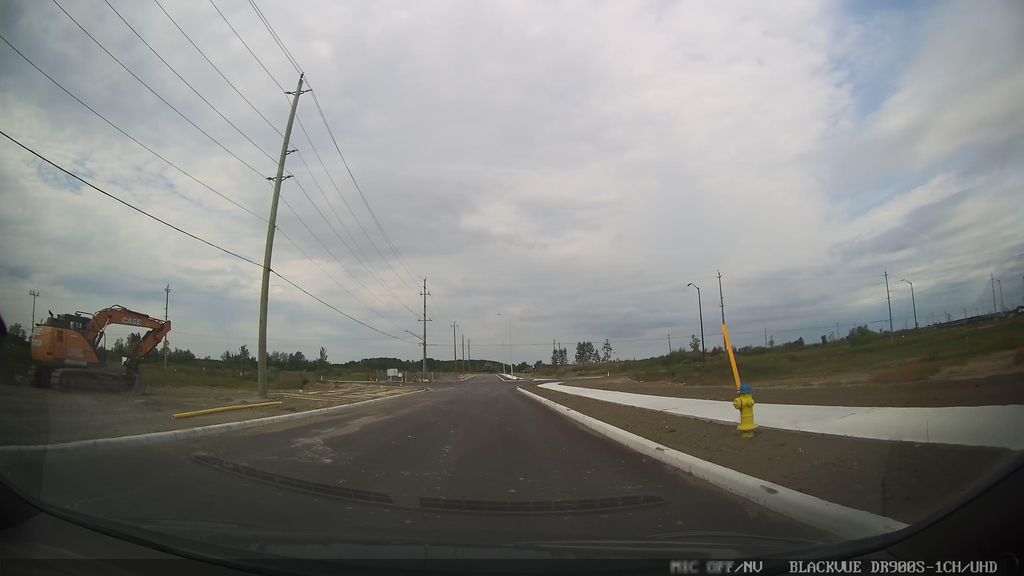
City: ottawa-gatineau